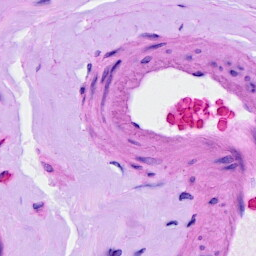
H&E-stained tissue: Ovarian